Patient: sex M, age 66
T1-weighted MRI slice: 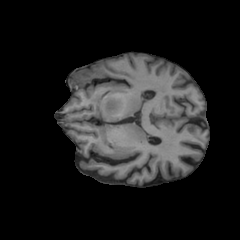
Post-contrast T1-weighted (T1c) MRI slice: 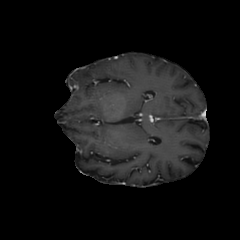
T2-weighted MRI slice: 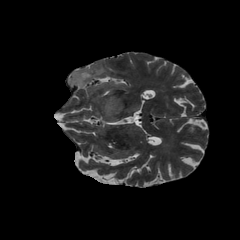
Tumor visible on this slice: yes
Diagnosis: Astrocytoma, IDH-wildtype
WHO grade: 2